RGB frame:
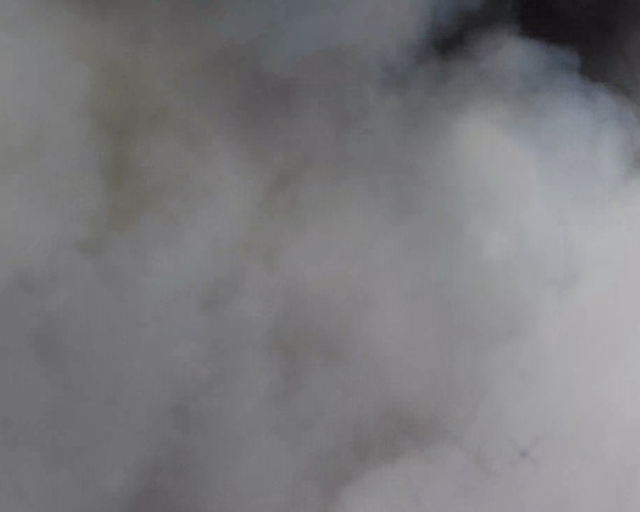
Thermal frame:
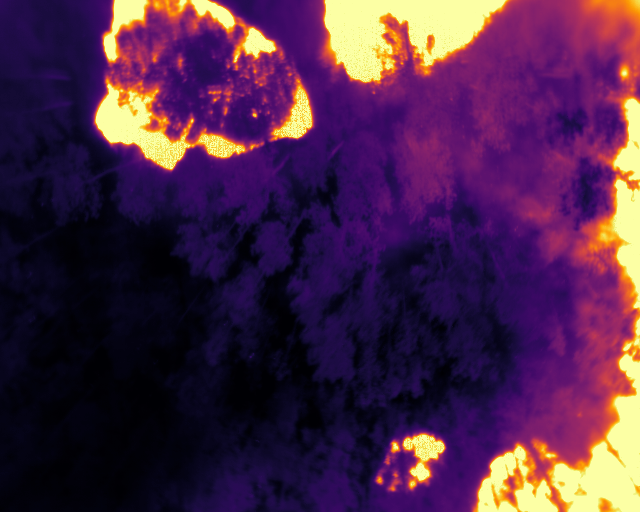
Captured: 2026-02-27 02:36:02
Pixels at or above 80 °C: 112239 (fraction of frame: 0.3425)